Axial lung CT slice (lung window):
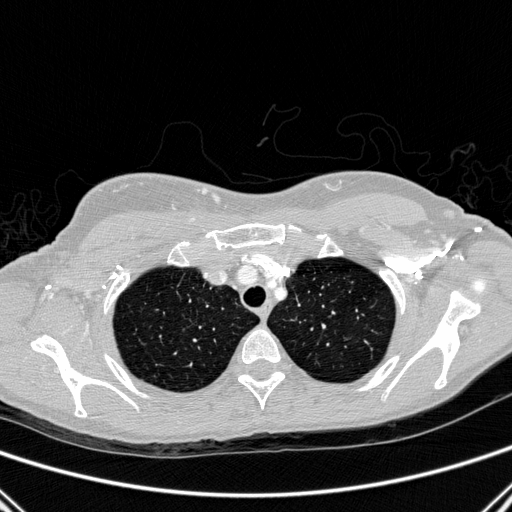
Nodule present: no